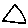
Label: triangle